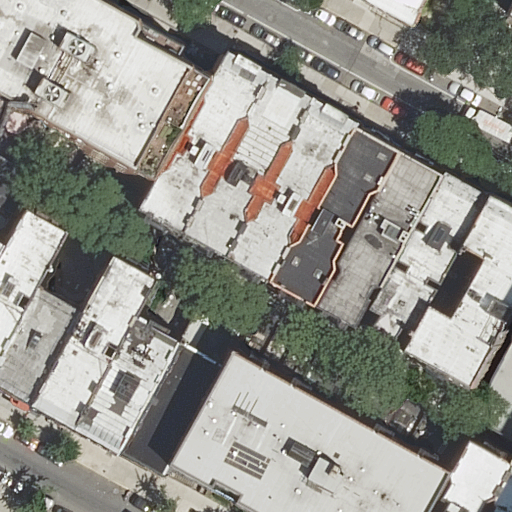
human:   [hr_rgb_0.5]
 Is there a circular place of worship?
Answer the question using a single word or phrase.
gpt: no

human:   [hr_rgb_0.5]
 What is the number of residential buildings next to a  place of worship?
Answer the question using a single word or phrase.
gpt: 21

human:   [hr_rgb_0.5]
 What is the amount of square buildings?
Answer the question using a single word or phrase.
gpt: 0

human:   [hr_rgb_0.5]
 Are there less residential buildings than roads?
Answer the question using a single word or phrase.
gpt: no

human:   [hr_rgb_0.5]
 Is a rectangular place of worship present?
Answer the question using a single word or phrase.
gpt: yes

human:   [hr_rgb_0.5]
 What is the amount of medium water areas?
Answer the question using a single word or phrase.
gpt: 0

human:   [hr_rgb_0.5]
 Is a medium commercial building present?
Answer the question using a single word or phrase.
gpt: no

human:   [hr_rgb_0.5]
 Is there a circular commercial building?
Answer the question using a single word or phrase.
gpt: no

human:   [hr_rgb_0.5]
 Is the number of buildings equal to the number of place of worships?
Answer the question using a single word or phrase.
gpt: no

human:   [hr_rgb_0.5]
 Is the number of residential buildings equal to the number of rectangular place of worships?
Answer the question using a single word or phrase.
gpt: no

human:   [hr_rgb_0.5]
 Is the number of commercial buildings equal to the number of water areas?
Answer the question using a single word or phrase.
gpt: yes

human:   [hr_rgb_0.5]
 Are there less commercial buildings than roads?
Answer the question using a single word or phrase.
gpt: yes

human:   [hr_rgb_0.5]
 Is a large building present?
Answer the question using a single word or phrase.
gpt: yes

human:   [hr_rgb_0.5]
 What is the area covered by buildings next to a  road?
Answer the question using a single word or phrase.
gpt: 6602m2

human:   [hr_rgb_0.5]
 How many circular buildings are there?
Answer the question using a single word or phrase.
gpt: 0

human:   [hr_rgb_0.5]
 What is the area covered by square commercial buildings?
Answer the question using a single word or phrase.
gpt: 0m2

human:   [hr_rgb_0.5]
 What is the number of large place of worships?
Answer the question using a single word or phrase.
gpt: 0

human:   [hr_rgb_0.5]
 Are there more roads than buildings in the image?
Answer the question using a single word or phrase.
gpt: no

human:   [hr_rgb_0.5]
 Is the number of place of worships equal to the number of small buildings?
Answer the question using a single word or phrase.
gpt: no

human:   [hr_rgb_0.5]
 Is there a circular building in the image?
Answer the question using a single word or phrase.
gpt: no

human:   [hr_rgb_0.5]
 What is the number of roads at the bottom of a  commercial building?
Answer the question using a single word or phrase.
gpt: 0

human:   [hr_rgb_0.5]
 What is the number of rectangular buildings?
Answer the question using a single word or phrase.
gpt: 13

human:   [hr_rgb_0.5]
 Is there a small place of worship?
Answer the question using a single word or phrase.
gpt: yes

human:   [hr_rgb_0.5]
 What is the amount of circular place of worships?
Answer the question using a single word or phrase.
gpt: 0

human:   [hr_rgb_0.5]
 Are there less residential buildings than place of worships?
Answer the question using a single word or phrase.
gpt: no

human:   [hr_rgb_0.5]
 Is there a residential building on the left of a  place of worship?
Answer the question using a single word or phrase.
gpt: yes

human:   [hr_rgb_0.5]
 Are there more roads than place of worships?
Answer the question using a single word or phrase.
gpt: no

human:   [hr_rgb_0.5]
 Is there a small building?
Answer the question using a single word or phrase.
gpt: yes

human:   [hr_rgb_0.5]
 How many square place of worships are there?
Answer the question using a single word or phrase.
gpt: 0

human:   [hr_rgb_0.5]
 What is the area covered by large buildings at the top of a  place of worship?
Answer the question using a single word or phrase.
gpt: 1349m2

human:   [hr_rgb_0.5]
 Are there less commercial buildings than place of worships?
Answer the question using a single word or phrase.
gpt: yes

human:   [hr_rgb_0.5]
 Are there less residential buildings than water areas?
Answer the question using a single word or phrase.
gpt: no

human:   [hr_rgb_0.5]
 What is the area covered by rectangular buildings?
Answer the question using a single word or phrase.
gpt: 2065m2

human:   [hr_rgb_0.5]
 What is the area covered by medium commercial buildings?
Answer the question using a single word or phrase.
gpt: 0m2

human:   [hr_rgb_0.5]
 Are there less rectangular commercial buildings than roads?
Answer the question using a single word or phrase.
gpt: yes

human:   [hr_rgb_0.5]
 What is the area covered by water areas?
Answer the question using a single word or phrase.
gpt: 0m2